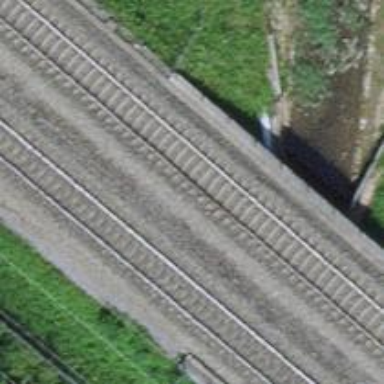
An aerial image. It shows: Bridge with electrified rail tracks and contact line.